Fundus camera: zeiss
Shooting center: fovea
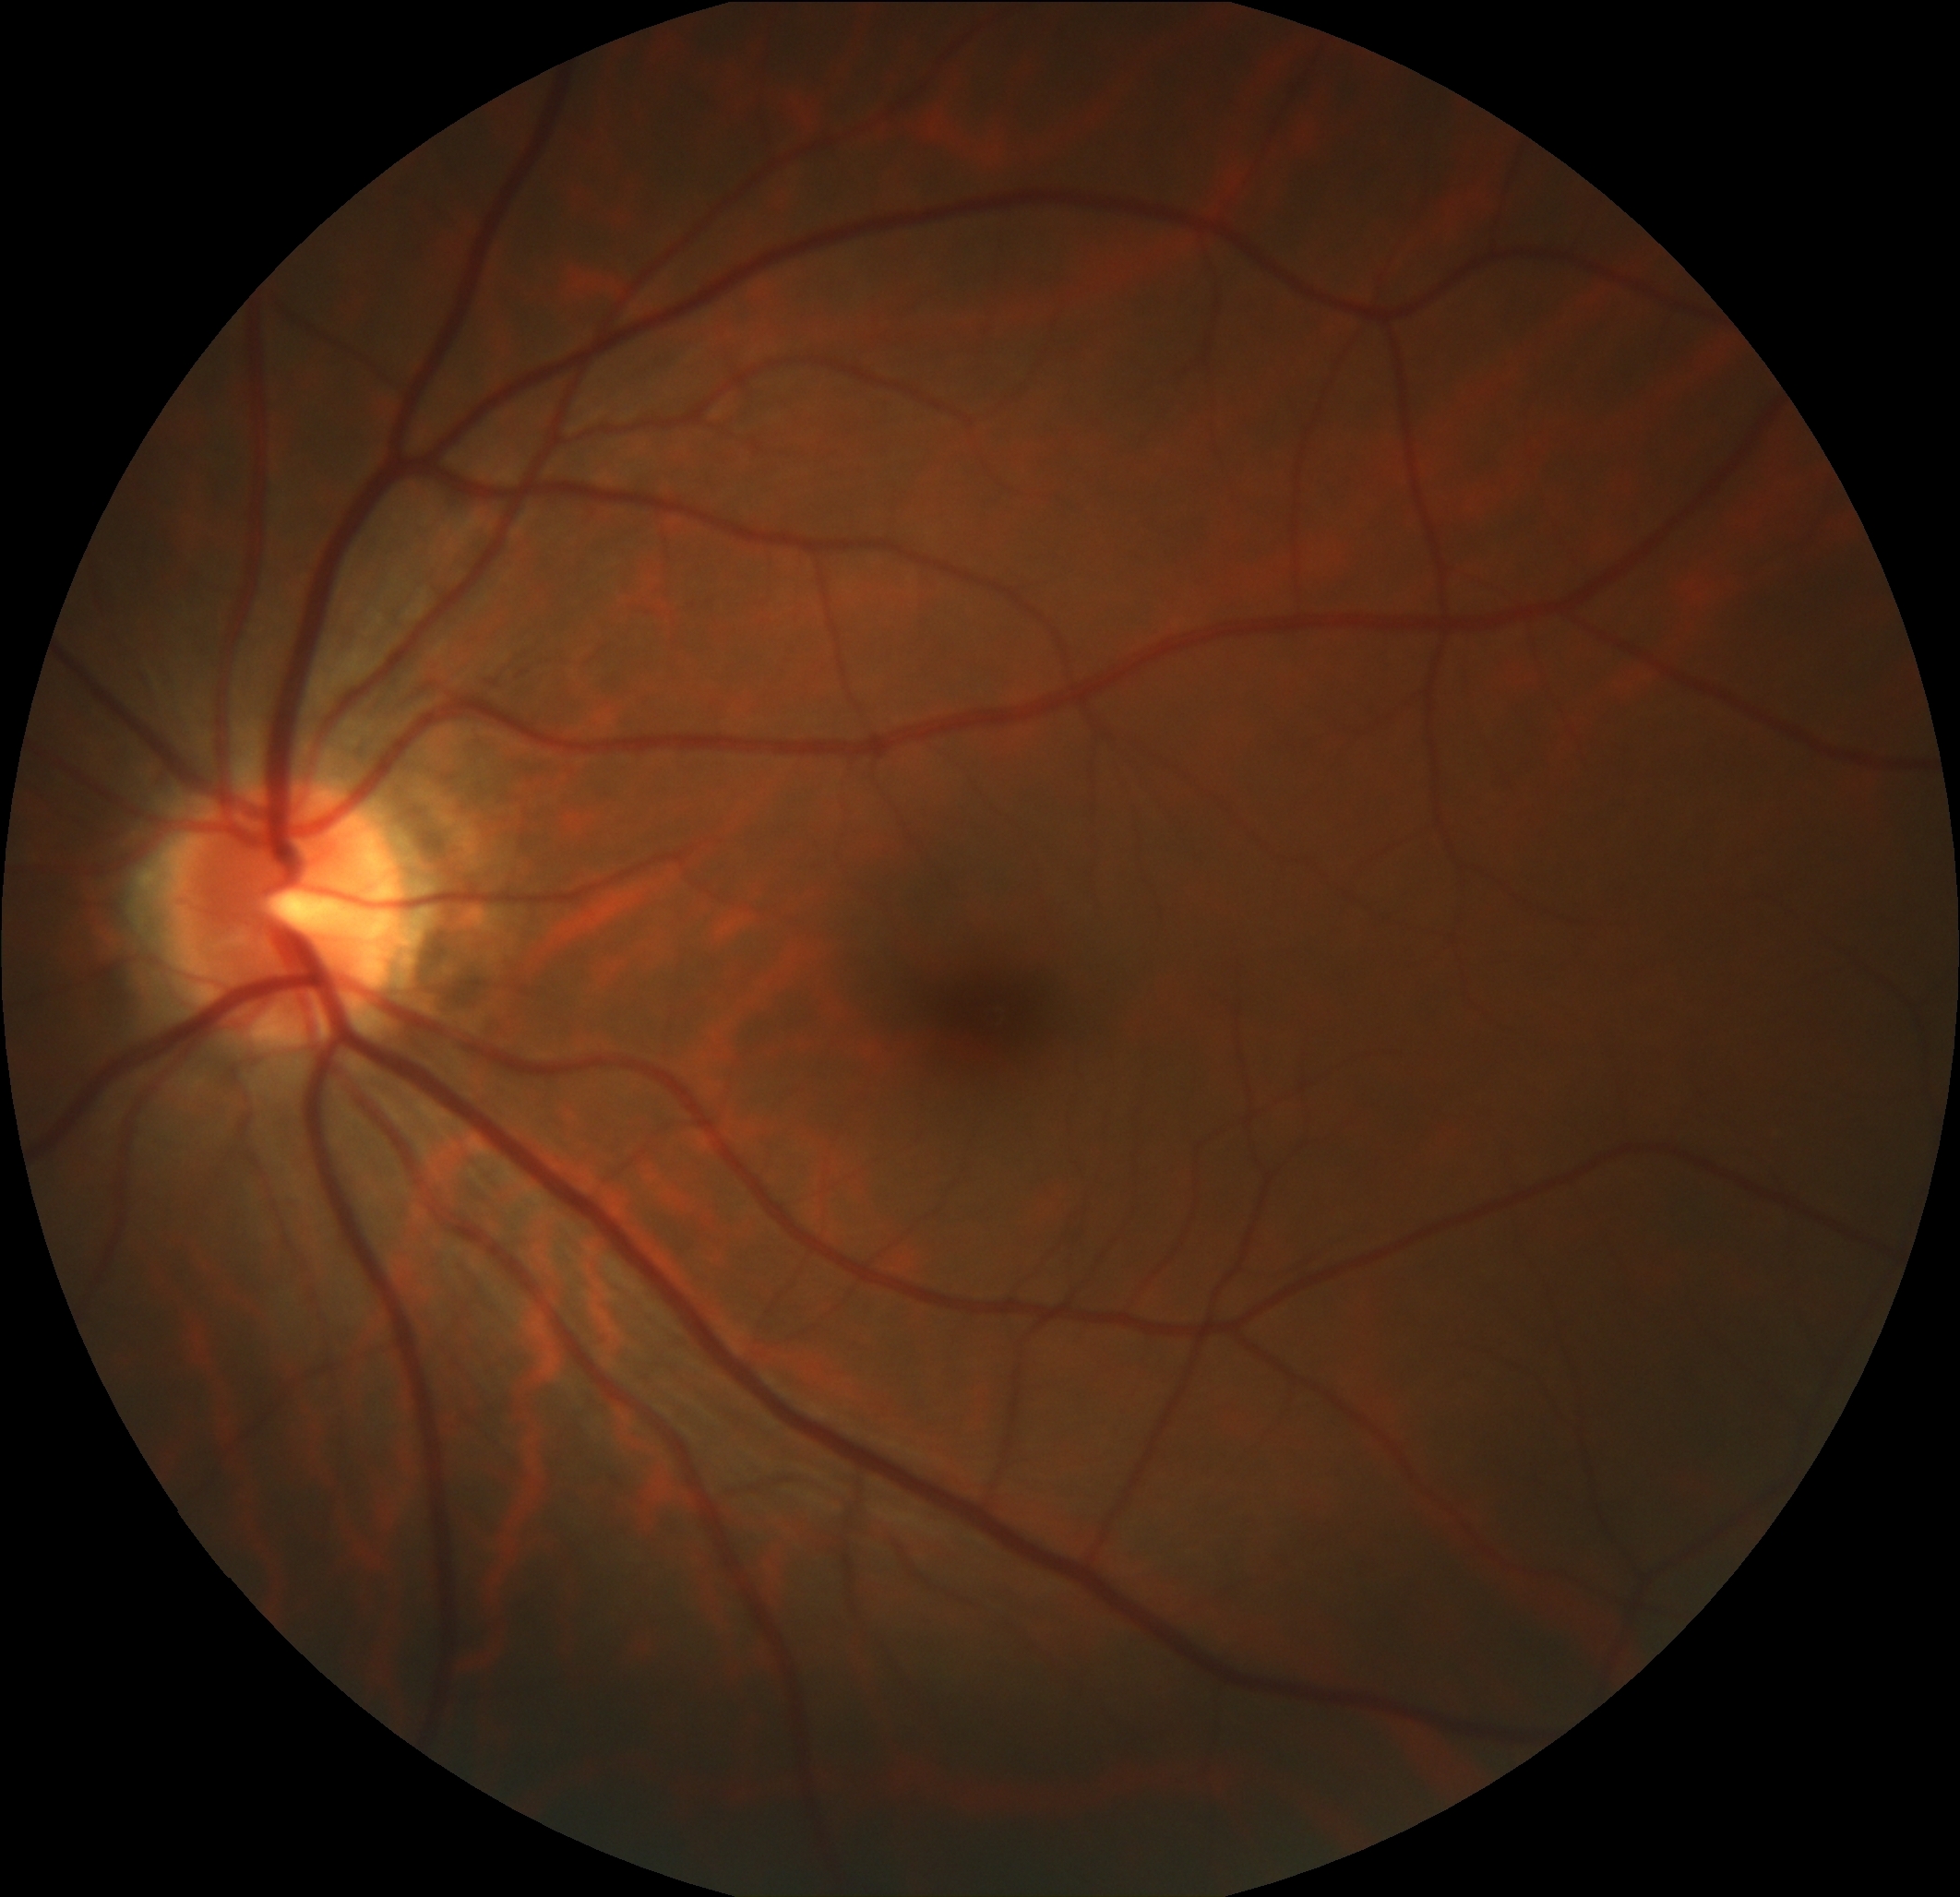
Pathologic myopia: no
Patchy retinal atrophy: present
Retinal detachment: absent